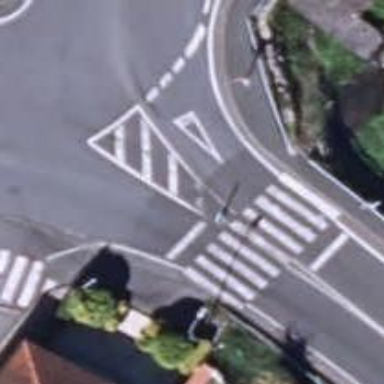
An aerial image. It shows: Marked zebra crossing on the road.